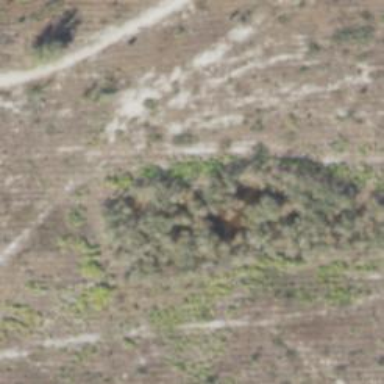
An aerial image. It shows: Swamp in wetland area.